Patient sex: F
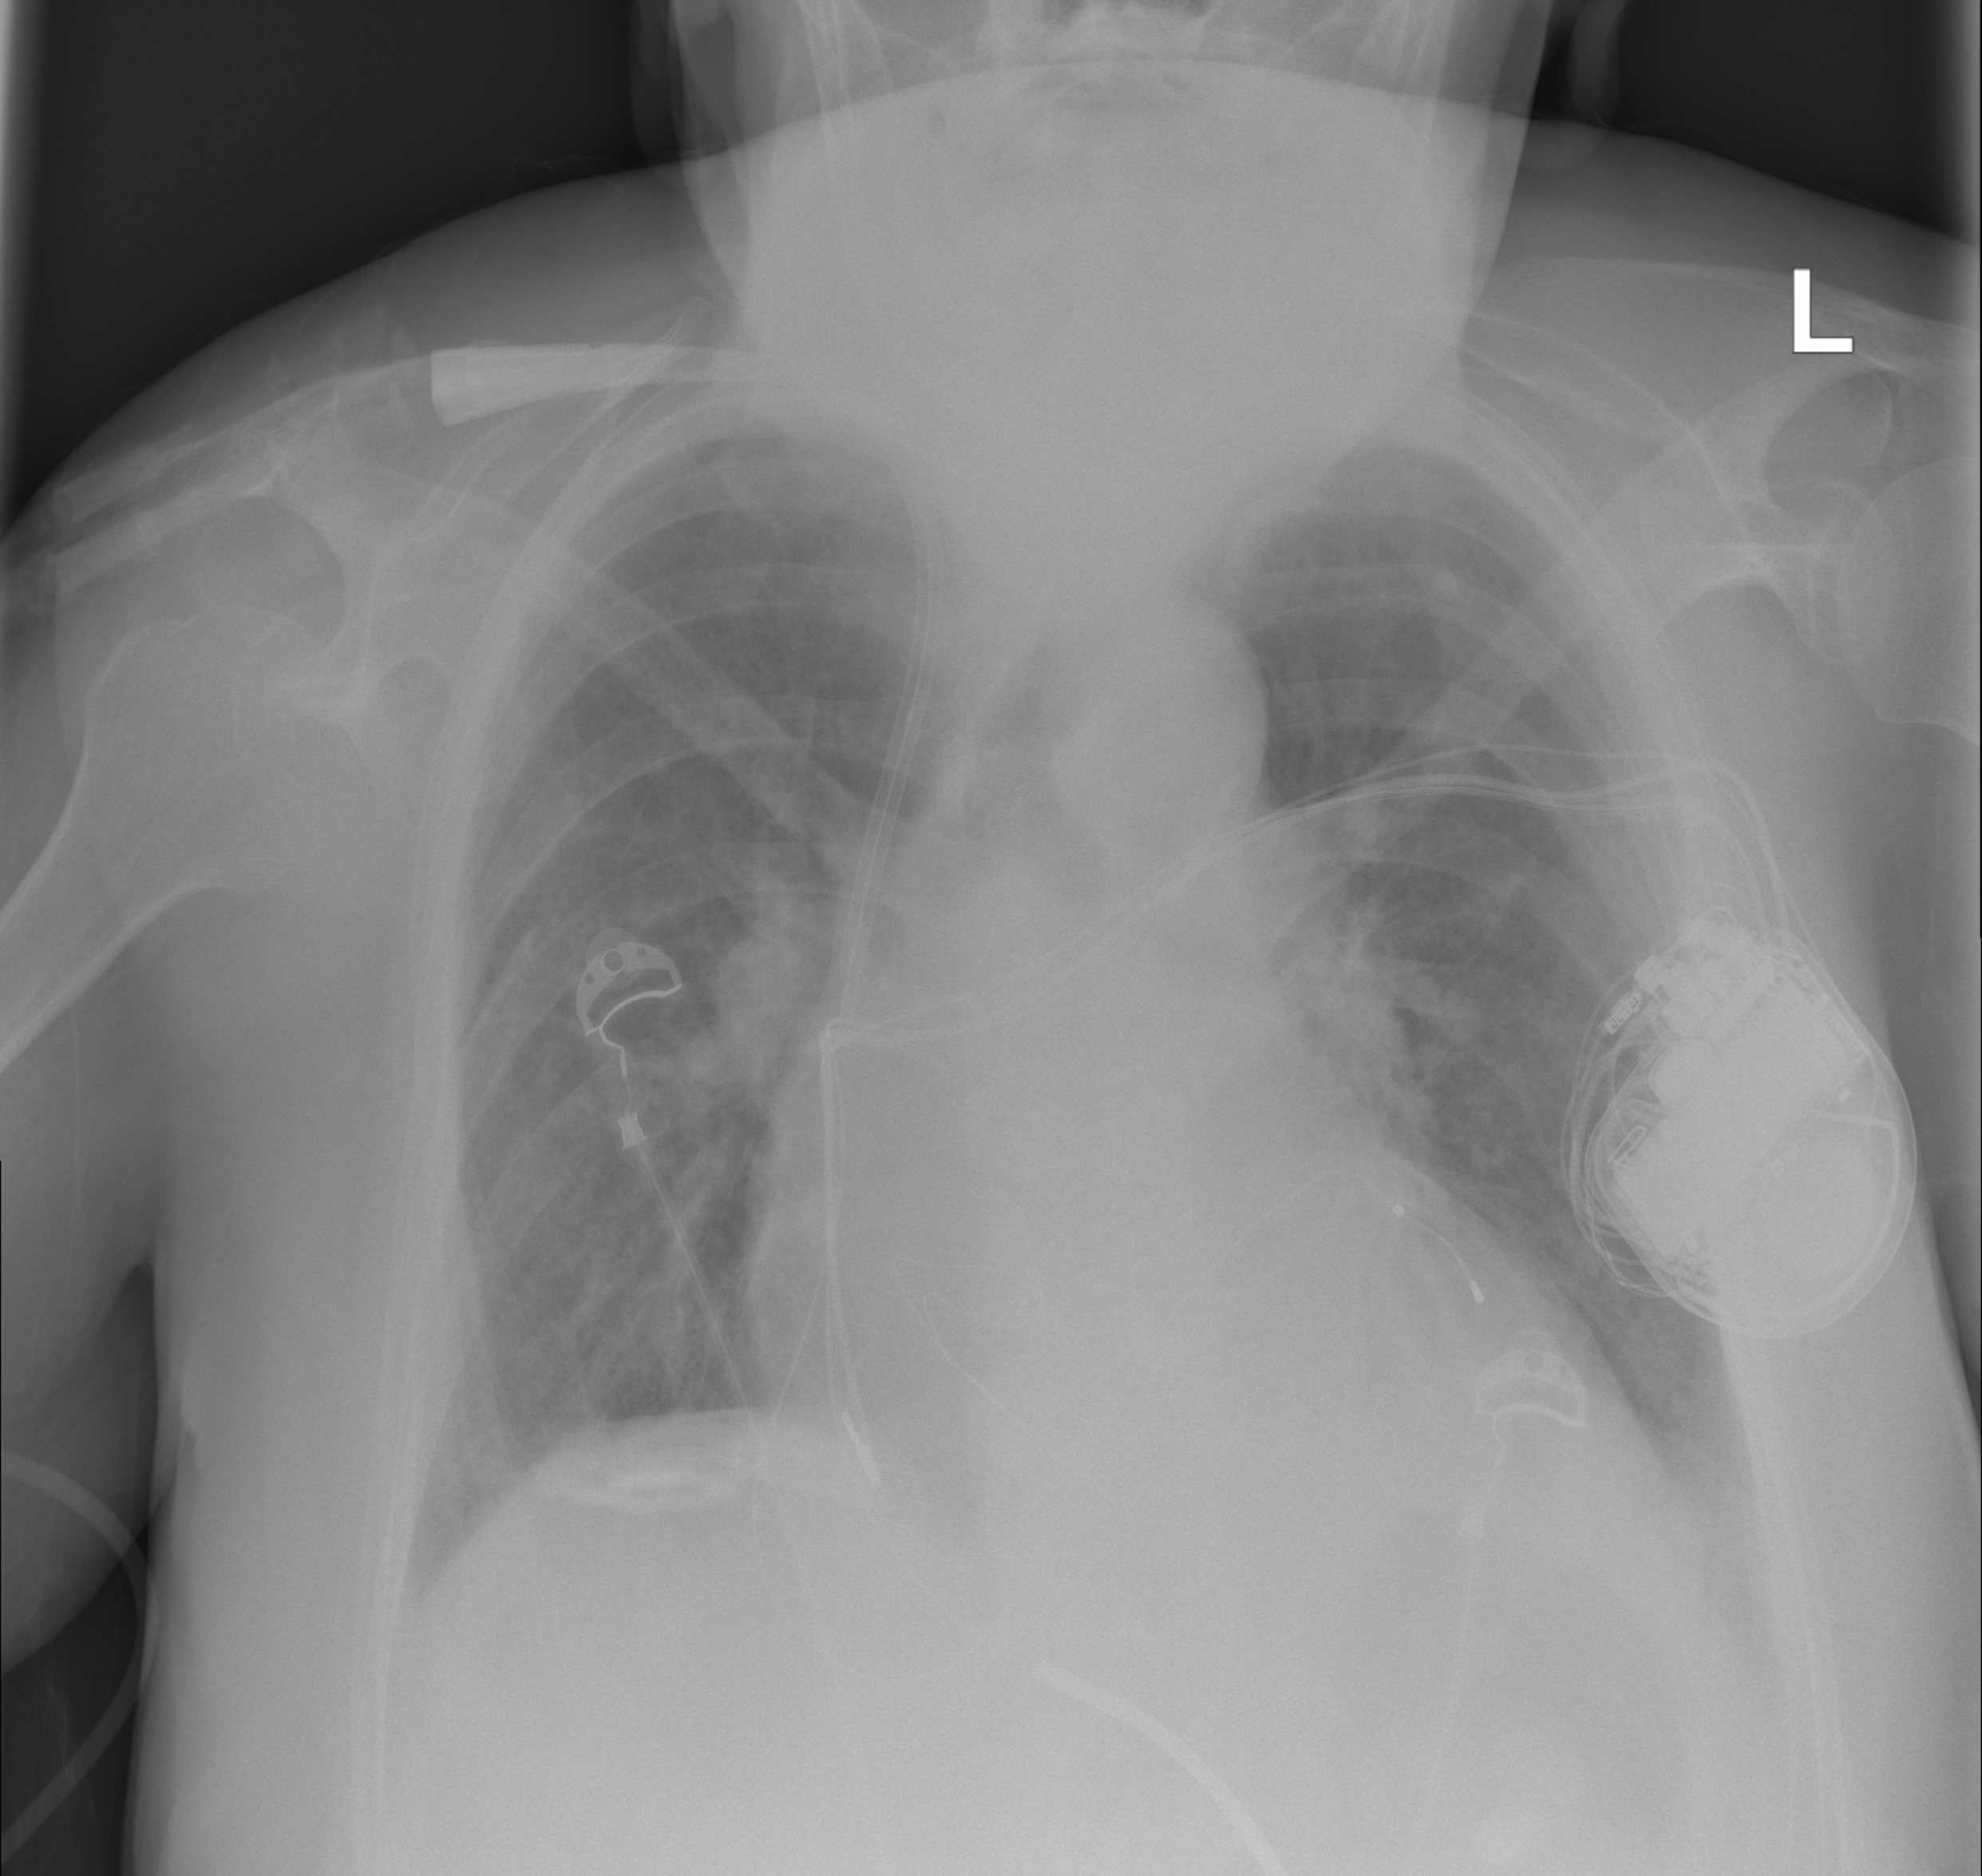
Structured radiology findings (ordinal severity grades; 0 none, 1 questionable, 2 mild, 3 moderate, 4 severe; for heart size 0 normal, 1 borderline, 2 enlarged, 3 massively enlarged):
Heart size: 2
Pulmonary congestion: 2
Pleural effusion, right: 0
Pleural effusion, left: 2
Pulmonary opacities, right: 0
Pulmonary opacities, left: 0
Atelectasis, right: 2
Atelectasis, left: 2